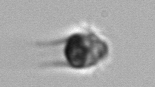
Label: Mesodinium